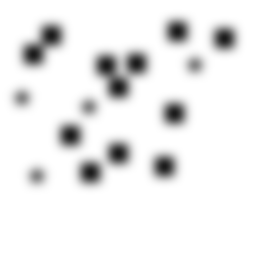
Squares: 12
Triangles: 0
Stars: 4
Total shapes: 16